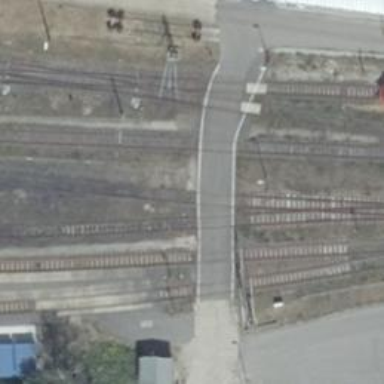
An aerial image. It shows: Railway level crossing.